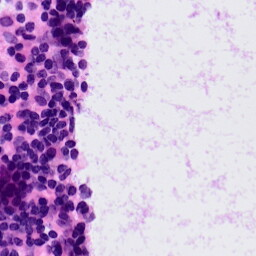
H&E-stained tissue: LymphNode